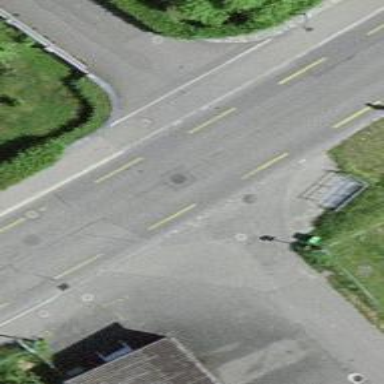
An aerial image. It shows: Residential road with asphalt surface and designated cycle lane.